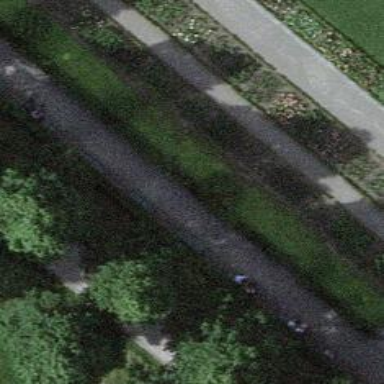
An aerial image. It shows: Bench for seating.